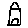
Label: house